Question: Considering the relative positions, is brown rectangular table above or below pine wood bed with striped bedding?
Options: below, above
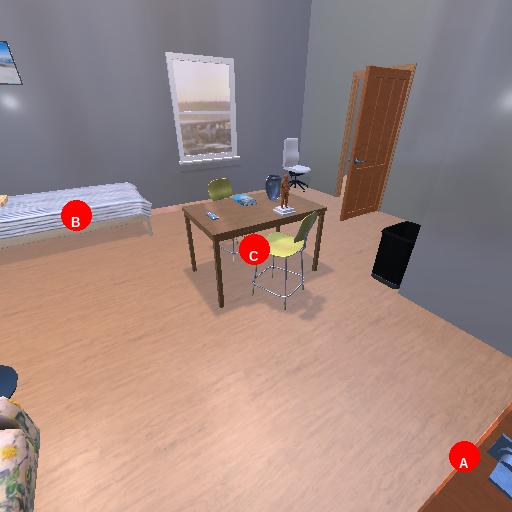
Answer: below